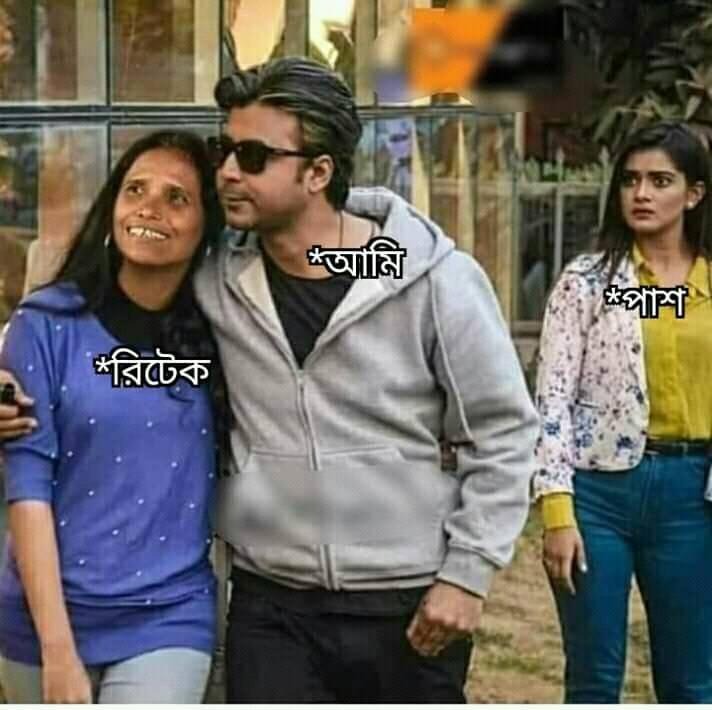
Caption: *রিটেক    *আমি    *পাশ
Label: hate